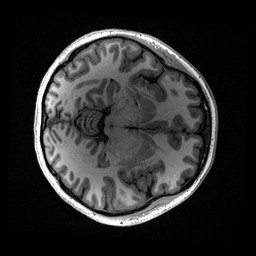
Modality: T1w
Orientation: axial
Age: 21
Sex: female
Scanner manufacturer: ge
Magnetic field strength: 3 T
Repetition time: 0.006952 s
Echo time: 0.00292 s